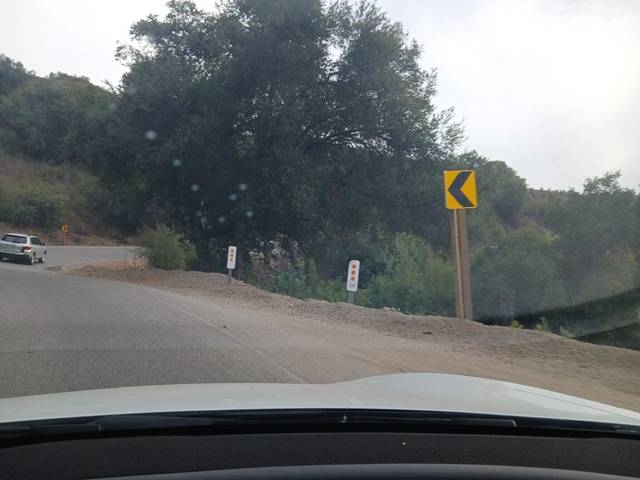
Region: United States
Coordinates: 34.441, -119.198